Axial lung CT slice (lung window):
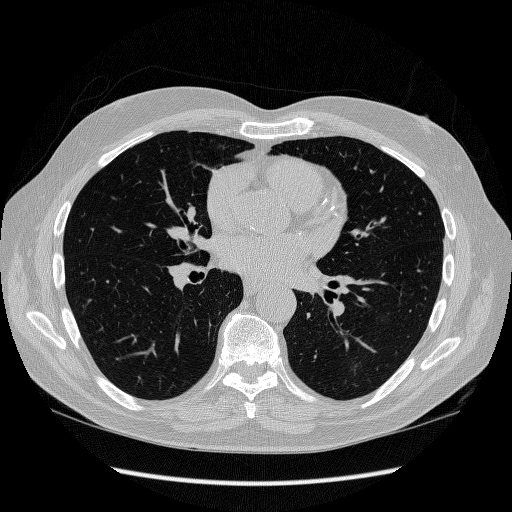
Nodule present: no